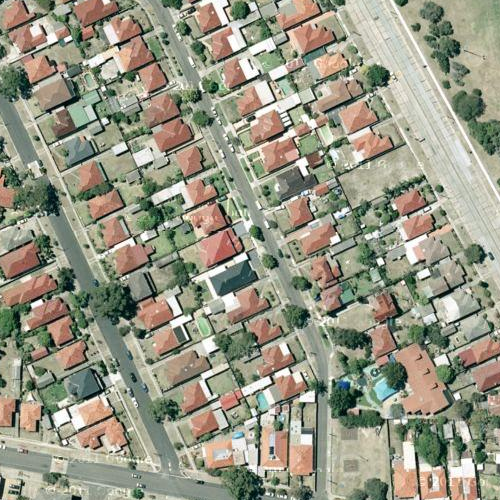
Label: sydney